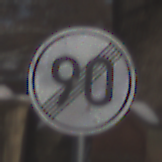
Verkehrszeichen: EndeGeschwindigkeit90
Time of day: MorningAfternoon
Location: Outdoor (Special)
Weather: Clear
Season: Winter
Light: Natural